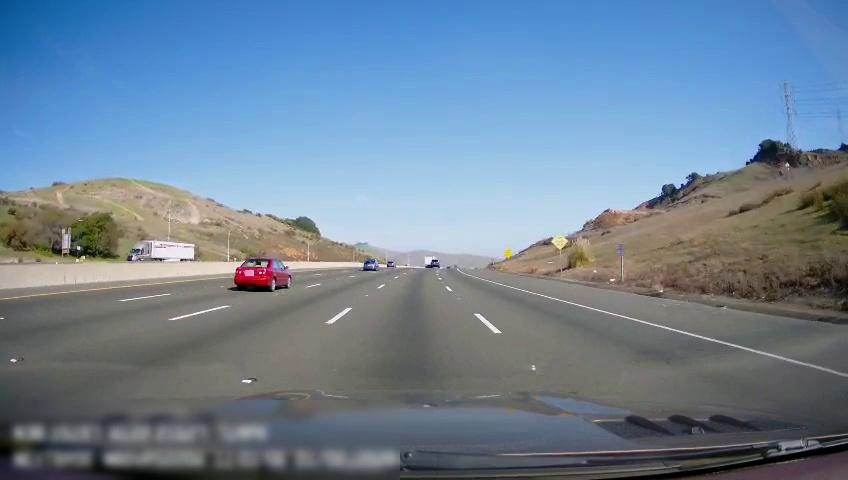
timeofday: Day
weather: Sunny
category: Drivable Space
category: Vehicles | Truck
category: Vehicles | Car
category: Vehicles | Car
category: Vehicles | Truck
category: Vehicles | SUV
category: Lanes | Alternate Lane
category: Lanes | Alternate Lane
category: Lanes | Alternate Lane
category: Lanes | Current Lane
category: Lanes | Current Lane
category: Lanes | Alternate Lane
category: Traffic | Signs